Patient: sex M, age 60
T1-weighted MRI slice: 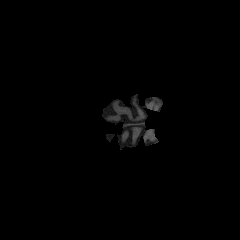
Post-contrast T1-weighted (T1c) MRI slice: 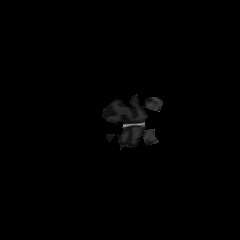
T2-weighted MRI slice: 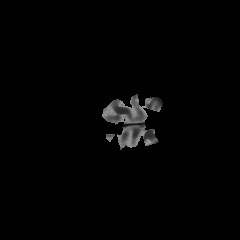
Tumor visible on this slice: no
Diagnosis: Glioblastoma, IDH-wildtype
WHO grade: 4